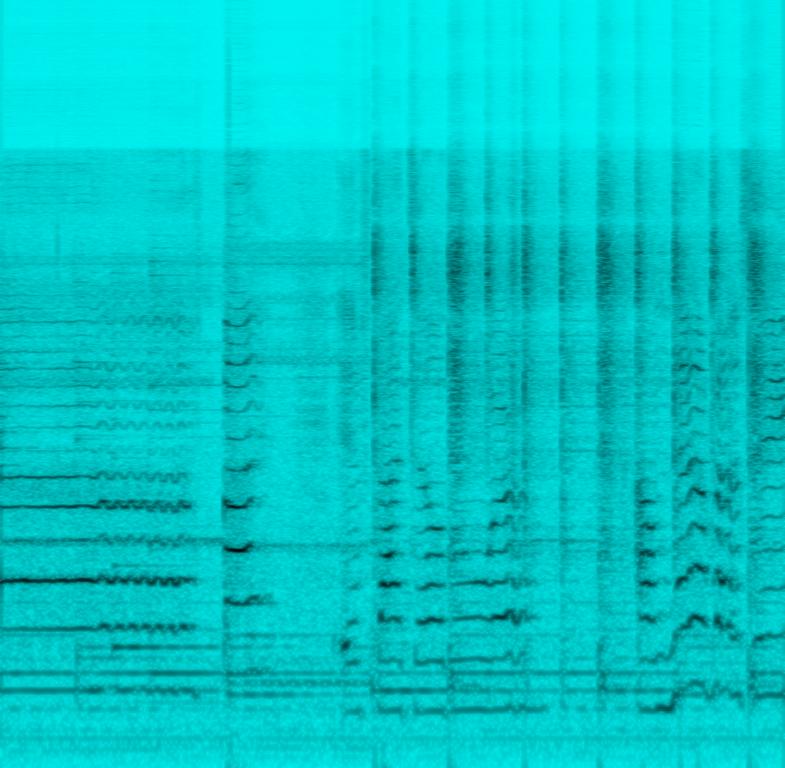
This is an amateur vocal cover of a pop music piece. There is a teen female vocalist singing melodically. On the backing track, an acoustic guitar is heard playing the main theme while an acoustic sounding drum track is playing the rhythmic background. The atmosphere is melancholic.